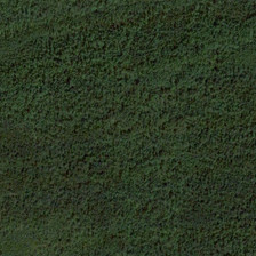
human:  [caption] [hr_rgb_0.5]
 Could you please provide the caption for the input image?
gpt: this is a green forest with shades in some parts .

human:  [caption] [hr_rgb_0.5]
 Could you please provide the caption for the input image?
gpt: The traces of dense bush cover the area.

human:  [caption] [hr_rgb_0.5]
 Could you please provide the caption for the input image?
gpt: Here is a really spectacular deep green green forest.

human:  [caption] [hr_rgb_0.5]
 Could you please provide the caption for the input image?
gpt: It's a dense area of bushes.

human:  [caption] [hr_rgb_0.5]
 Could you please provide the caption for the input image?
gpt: There is a lush forest here. It looks really spectacular.